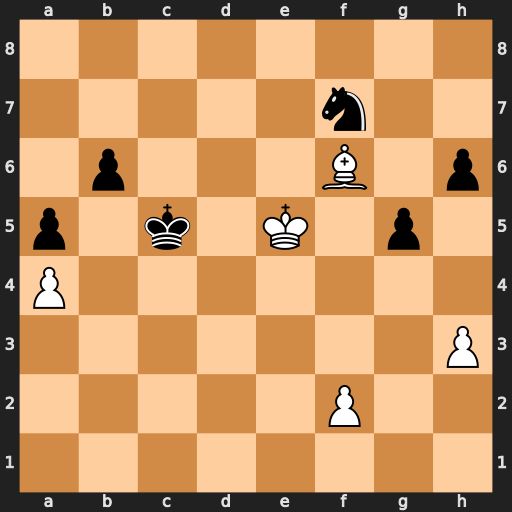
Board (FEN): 8/5n2/1p3B1p/p1k1K1p1/P7/7P/5P2/8
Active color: w
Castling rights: -
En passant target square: -
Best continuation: Ke6 Nd6 Be7 Kb4 Bxd6+